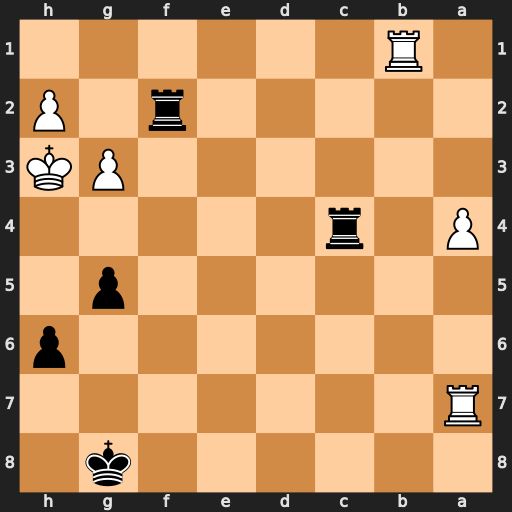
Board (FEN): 6k1/R7/7p/6p1/P1r5/6PK/5r1P/1R6
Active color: b
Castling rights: -
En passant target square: -
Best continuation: g4+ Kh4 Rxh2#